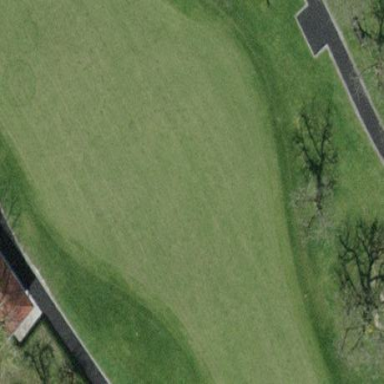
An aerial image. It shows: Golf green.